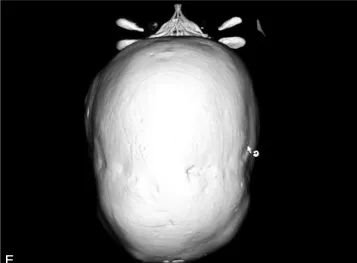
Obliteration of sagittal and lambdoid sutures.
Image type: radiology (ct)